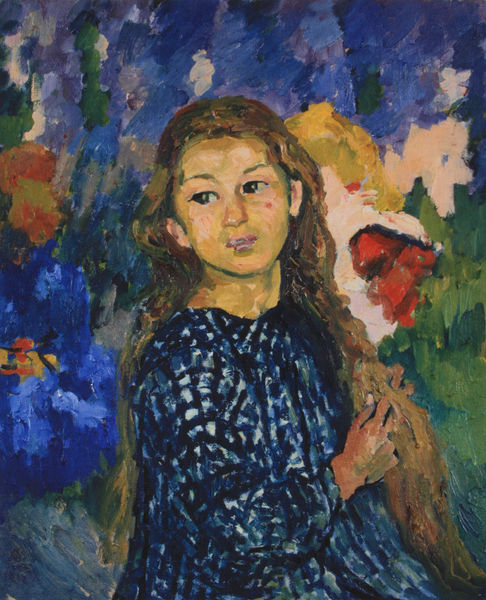
Titel: Allo specchio, Bildnis Ottilia Giacometti
Künstler: Giovanni Giacometti
Standort: Winterthur
Institution: Museum Oskar Reinhart am Stadtgarten
Schlagwörter: blau, gemälde, hand, haut, himmel, weiß, cezanne, gelb, grob, grün, landschaft, mädchen, ocker, sitzen, bewegung, blumen, braun, bunt, daumen, finger, frau, frisur, geste, haar, hintergrund, kariert, kleid, mund, nase, ohr, stirn, türkis, blick, rosen, rot, wiese, beige, expressionismus, karriert, malerei, muster, hemd, jung, augen, gesicht, inkarnat, lang, mensch, bildnis, hals, hände, portrait, porträt, öl, natur, pastos, haare, halbfigur, kind, pflanzen, augenbrauen, kinn, lippen, locken, ohren, rosa, traurig, garten, deutschland, mähne, seitlich, wangen, wellen, farben, farbe, violett, oliv, duktus, spielen, zopf, ernst, brauen, pupillen, melancholie, wange, unscharf, flechten, gepunktet, geld, farbflächen, traum, groß, inkarant, seite, gesciht, verschwommen, sehnsucht, balu, lilien, verspielt, bund, nolde, pickel, träume, giacometti, langes haar, blaues kleid, daumennagel, bilsnis, 1910, ro, flechtet, flechtend